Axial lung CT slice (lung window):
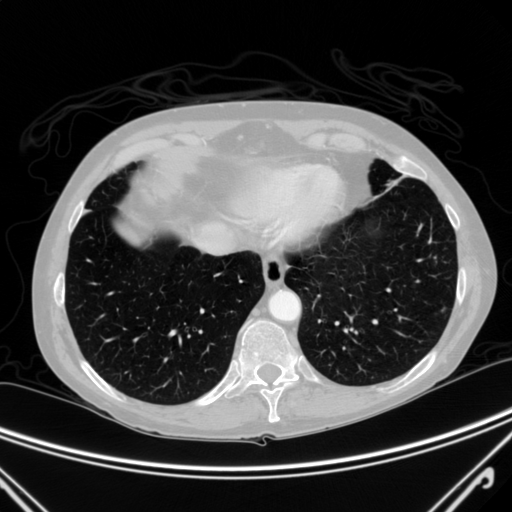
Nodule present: yes
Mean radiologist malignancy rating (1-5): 2.5